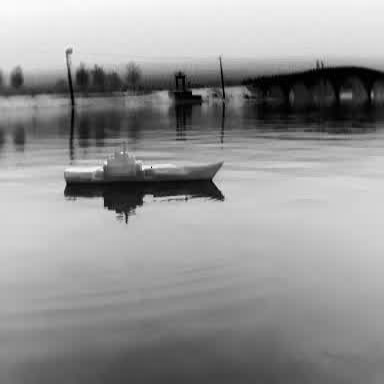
There is a warship in the infrared image.